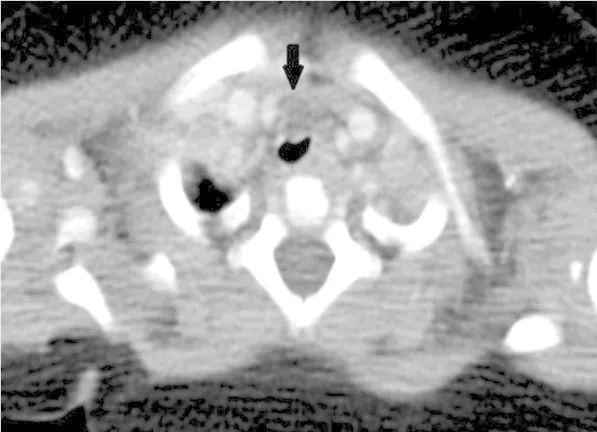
CT findings: a cystic mass compressing the anterior wall of the trachea (Arrow).
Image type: radiology (ct)